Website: crate-barrel
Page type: billing-address
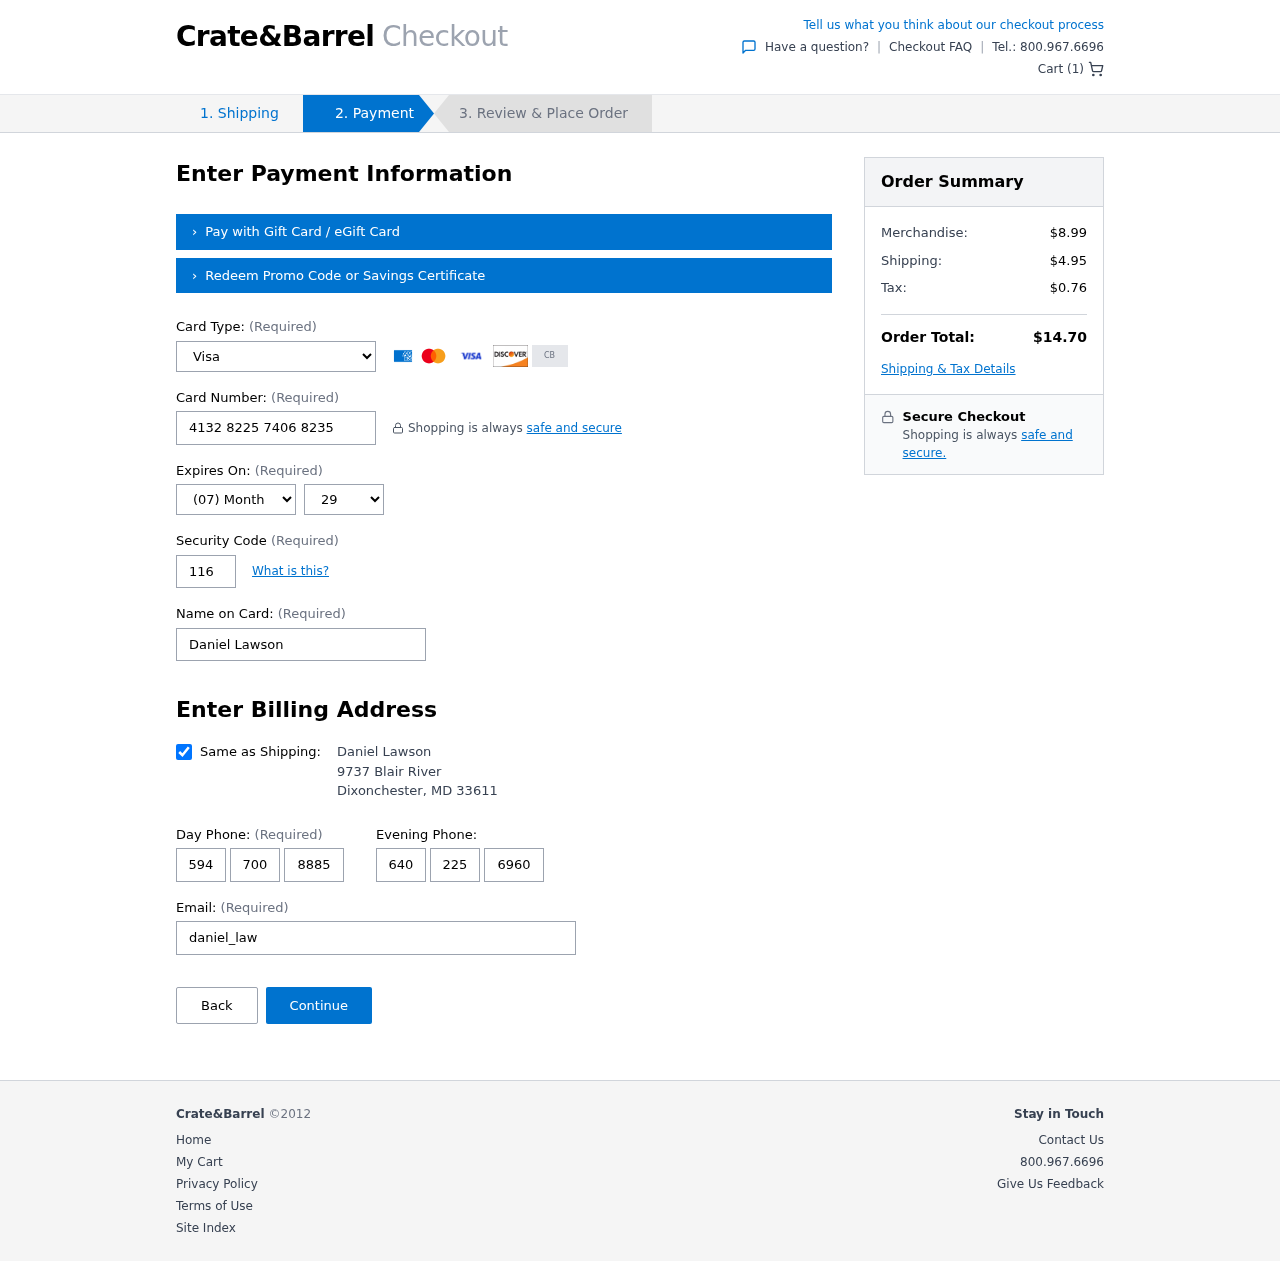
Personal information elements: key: PII_CARD_CVV
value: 116
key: PII_CARD_EXPIRY_MONTH
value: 07
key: PII_CARD_EXPIRY_YEAR
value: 29
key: PII_CARD_NUMBER
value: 4132 8225 7406 8235
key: PII_CARD_TYPE
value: Visa
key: PII_CITY
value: Dixonchester
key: PII_EMAIL
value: daniel_lawson@yahoo.com
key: PII_FULLNAME
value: Daniel Lawson
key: PII_PHONE_ALT_AREA
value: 640
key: PII_PHONE_ALT_PREFIX
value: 225
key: PII_PHONE_ALT_SUFFIX
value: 6960
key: PII_PHONE_AREA
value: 594
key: PII_PHONE_PREFIX
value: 700
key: PII_PHONE_SUFFIX
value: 8885
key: PII_POSTCODE
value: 33611
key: PII_STATE_ABBR
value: MD
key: PII_STREET
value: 9737 Blair River
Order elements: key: ORDER_NUM_ITEMS
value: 1
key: ORDER_SUBTOTAL
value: $8.99
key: ORDER_SHIPPING_COST
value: $4.95
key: ORDER_TAX
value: $0.76
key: ORDER_TOTAL
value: $14.70